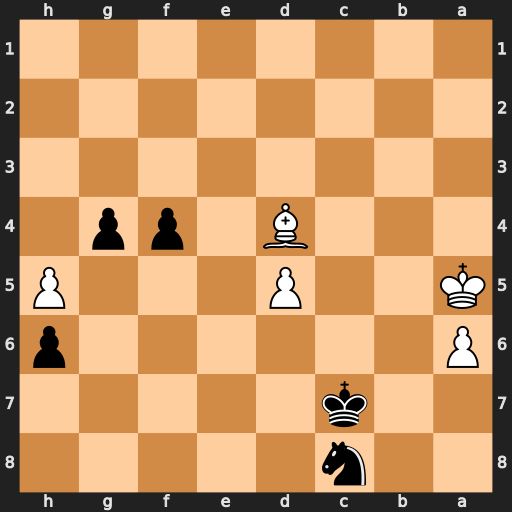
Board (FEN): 2n5/2k5/P6p/K2P3P/3B1pp1/8/8/8
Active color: b
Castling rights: -
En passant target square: -
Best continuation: Kd6 Kb4 Kxd5 Kc3 Ke4